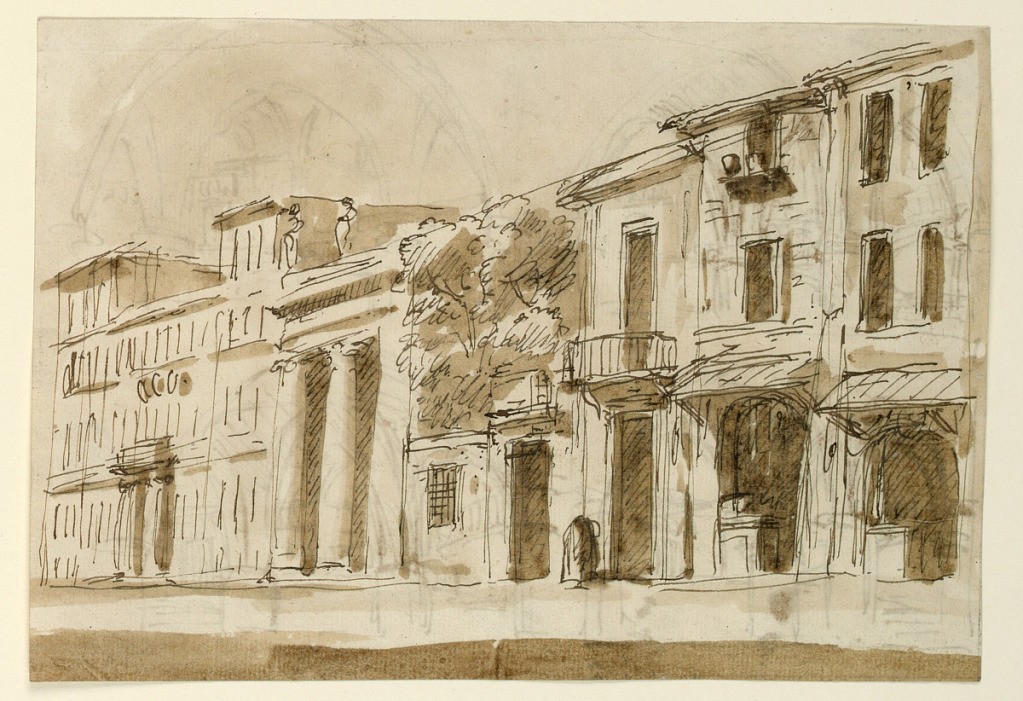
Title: Theatre Design: Streetscape
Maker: Giuseppe Barberi, Italian, 1746–1809
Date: late 18th century
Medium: Pen and brown ink, brush and brown wash on off-white laid paper
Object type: Drawing
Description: View of a street. At left, a building with two columns and attic sculptures. At center, a tree grows from a rear courtyard.